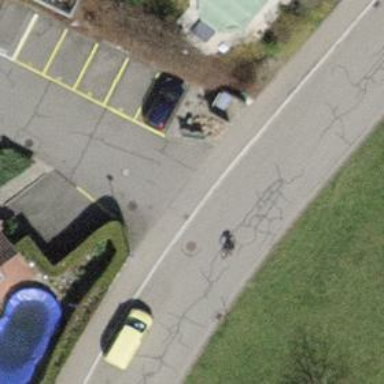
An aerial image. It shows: Residential road with asphalt surface. There is sidewalk on the left side.